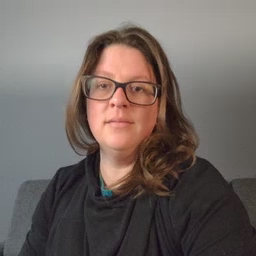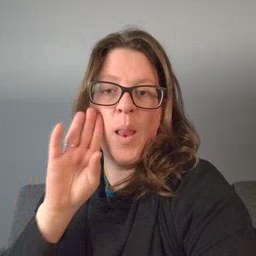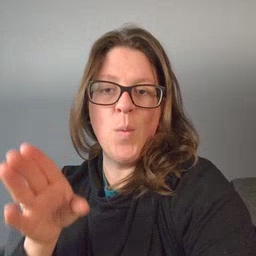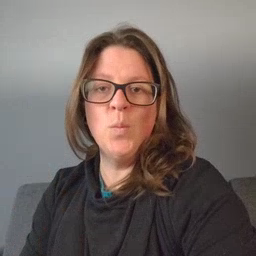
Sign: hello